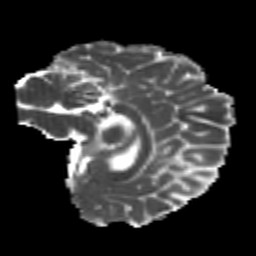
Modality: MD
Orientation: sagittal
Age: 20
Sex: female
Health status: healthy
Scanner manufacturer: philips
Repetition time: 7.385 s
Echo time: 0.08599 s